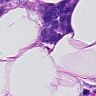
Metastatic tissue present: yes